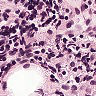
Metastatic tissue present: no